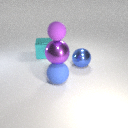
large purple metal sphere above large blue rubber sphere